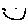
Label: smiley face